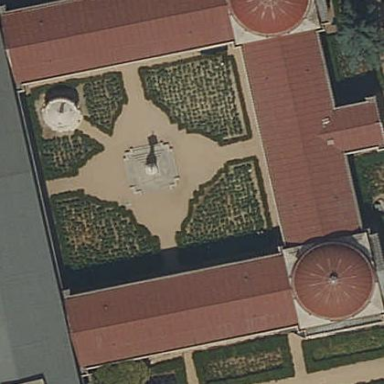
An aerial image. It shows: Museum building.